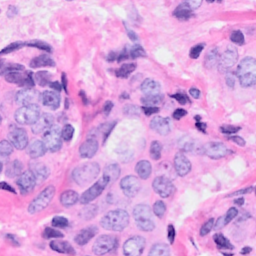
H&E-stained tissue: Breast